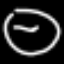
Label: clock